Question: Let's say I have 3 DB tables:
1. teachers, with the following fields: id name
2. subjects, with the following fields: id name
3. teachers-subjects, with the following fields: teacher_id subject_id
So, a relationship comes some teachers have subjects in common.
I've thought about the for querying:
> For each record s in subjects table: > Select the count in teachers_subjects table.
If count is greater than 1
In teacher_subjects, get teacher_id's where subject_id is s.Make the relationship pairs.
I'd like to get as output something like:
'''
+----------+----------+---------------+
| Teacher1 | Teacher2 | Relationships |
+----------+----------+---------------+
| John | Larry | 10 |
| John | Samantha | 12 |
| Samantha | Larry | 9 |
| Ian | Louis | 3 |
+----------+----------+---------------+
'''
And if I needed to retrieve which subjects made a relationship, we'd need to get something like:
'''
+----+----------+----------+
| id | teacher1 | teacher2 |
+----+----------+----------+
| 1 | John | Larry |
| 2 | John | Samantha |
| 3 | Samantha | Larry |
| 4 | Ian | Louis |
+----+----------+----------+
'''
And something like:
'''
+-----+------------+
| id | subject |
+-----+------------+
| 1 | math |
| 1 | english |
| 1 | science |
| ... | ... |
| ... | ... |
| 4 | science |
| 4 | literature |
| 4 | databases |
+-----+------------+
'''
Graphically, I'm representing this in a graph consulted over a web browser:

So when I hover one edge, it displays the relationships information.
I'll receive queries result over php programming, What such queries or stored procedure would produce me such required outputs?
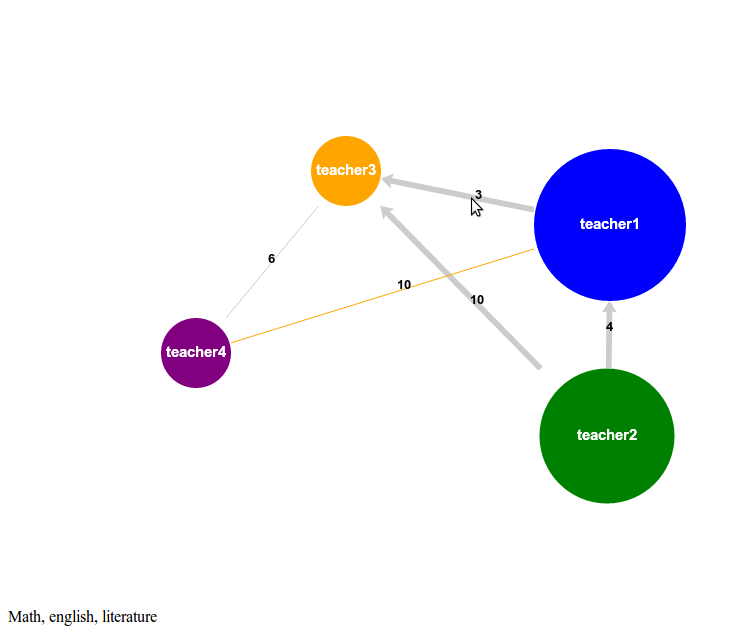
Answer: These are my propositions for SQL.
Please remember, that every of these solutions is just a little modification from the previous ones.
<URL>
'''
SELECT t1.name as 'Teacher1', t2.name as 'Teacher2', count(*) AS 'Relationships'
FROM teachers t1
JOIN teachers t2 ON t1.id > t2.id
JOIN teachers_subjects ts1 ON ts1.teacher_id = t1.id
JOIN teachers_subjects ts2 ON ts2.teacher_id = t2.id AND ts1.subject_id = ts2.subject_id
GROUP BY ts1.teacher_id, ts2.teacher_id;
'''
I think it's working now.
<URL>
'''
SELECT @rownum := @rownum + 1 as id, relations.Teacher1, relations.Teacher2
FROM (SELECT t1.name as 'Teacher1', t2.name as 'Teacher2'
FROM teachers t1
JOIN teachers t2 ON t1.id > t2.id
JOIN teachers_subjects ts1 ON ts1.teacher_id = t1.id
JOIN teachers_subjects ts2 ON ts2.teacher_id = t2.id AND ts1.subject_id = ts2.subject_id
GROUP BY ts1.teacher_id, ts2.teacher_id) as relations,
(SELECT @rownum := 0) r;
'''
<URL>
'''
SELECT id, subject
FROM
(SELECT @rownum := @rownum + 1 as id, relations.Teacher1, relations.Teacher2, relations.id1, relations.id2
FROM (SELECT t1.name as 'Teacher1', t2.name as 'Teacher2', t1.id as 'id1', t2.id as 'id2'
FROM teachers t1
JOIN teachers t2 ON t1.id > t2.id
JOIN teachers_subjects ts1 ON ts1.teacher_id = t1.id
JOIN teachers_subjects ts2 ON ts2.teacher_id = t2.id AND ts1.subject_id = ts2.subject_id
GROUP BY ts1.teacher_id, ts2.teacher_id) as relations,
(SELECT @rownum := 0) r) as rel
JOIN
(SELECT t1.id as 'id1', t2.id as 'id2', s.name as 'subject'
FROM teachers t1
JOIN teachers t2 ON t1.id > t2.id
JOIN teachers_subjects ts1 ON ts1.teacher_id = t1.id
JOIN teachers_subjects ts2 ON ts2.teacher_id = t2.id AND ts1.subject_id = ts2.subject_id
JOIN subjects s ON ts1.subject_id = s.id) as rel_subjects
ON rel.id1 = rel_subjects.id1 AND rel.id2 = rel_subjects.id2
ORDER BY id
'''
On last thing. Please remember, that those pseudo keys for relationships are very changeable. That means that if you add new rows and remove some you will change those relationship's IDs. So not to get any errors you cannot use them in any storage column wherever in your database - just use them in SELECT queries.